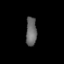
Tissue: prostate
Cell type: T cells
Senescence score: 0.3168
Nuclear area (px): 303
Mean DAPI intensity: 104.736